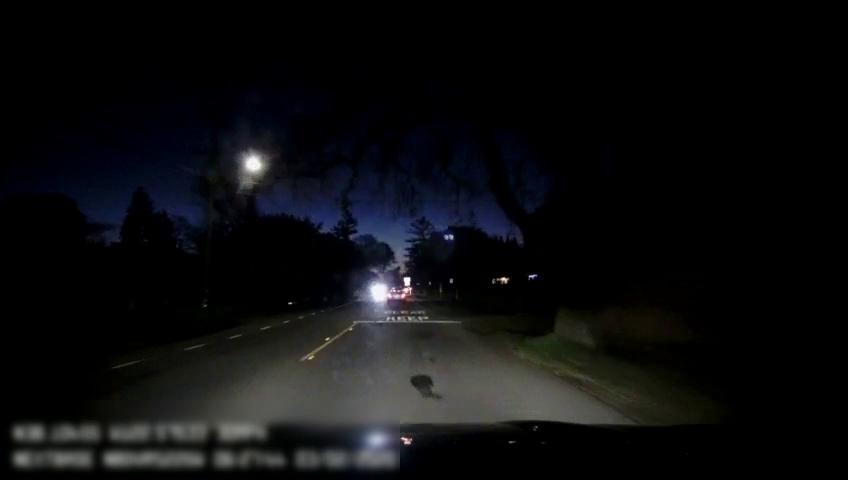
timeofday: Night
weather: Cloudy
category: Drivable Space
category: Vehicles | Car
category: Lanes | Current Lane
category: Lanes | Opposite Lane